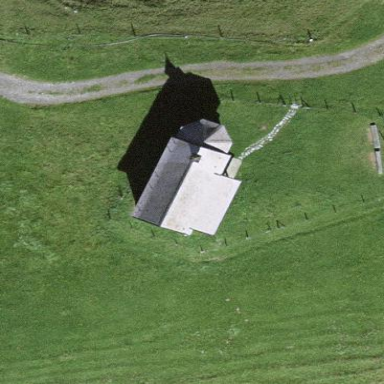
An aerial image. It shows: Chapel building.